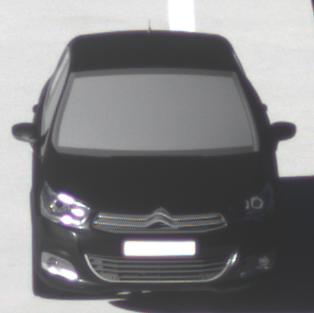
Make: Citroen
Model: C4 VTi 95
Detailed model: C4 (II)
Model produced from: 2012/08
Model produced until: 2013/06
Doors: 5
Color: black
Road condition: dry road
Daytime: morning or afternoon
Contrast: high contrast